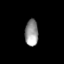
Tissue: lung
Cell type: T cells
Senescence score: 0.2037
Nuclear area (px): 343
Mean DAPI intensity: 150.598